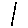
Label: line